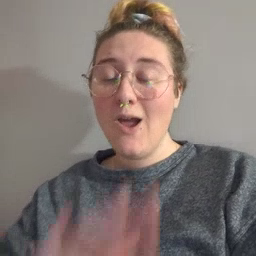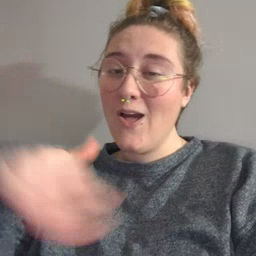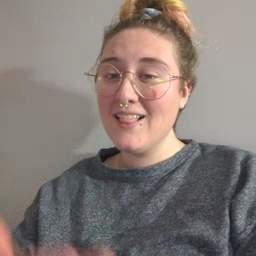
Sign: all